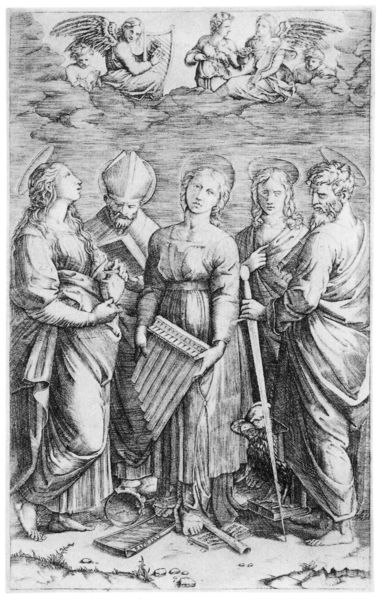
Titel: Heilige Cäcilie mit den Heiligen Paulus, Johannes Evangelist, Augustinus und Magdalena
Künstler: Marco Dente
Institution: Inventar-Nr. A 24308
Schlagwörter: flügel, himmel, wolken, barock, musik, engel, krug, bischof, stich, flöte, orgel, chor, heilige, harfe, petrus, paulus, wokle, cäcilie, holzdchnitt